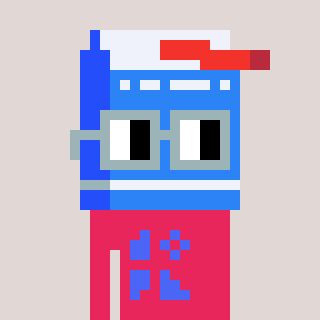
a pixel art character with square dark gray glasses, a milk-shaped head and a redpinkish-colored body on a warm background